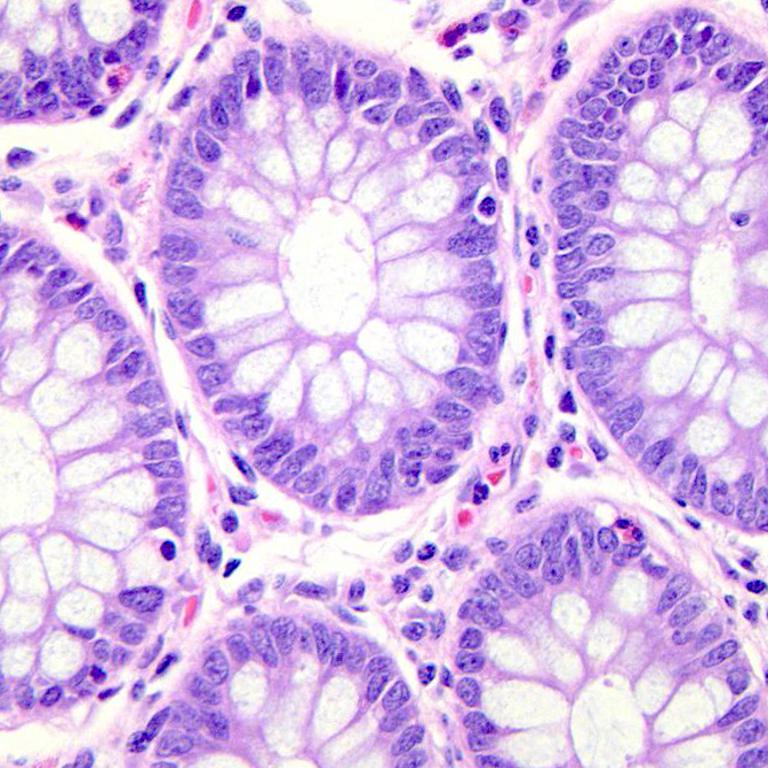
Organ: colon
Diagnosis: benign